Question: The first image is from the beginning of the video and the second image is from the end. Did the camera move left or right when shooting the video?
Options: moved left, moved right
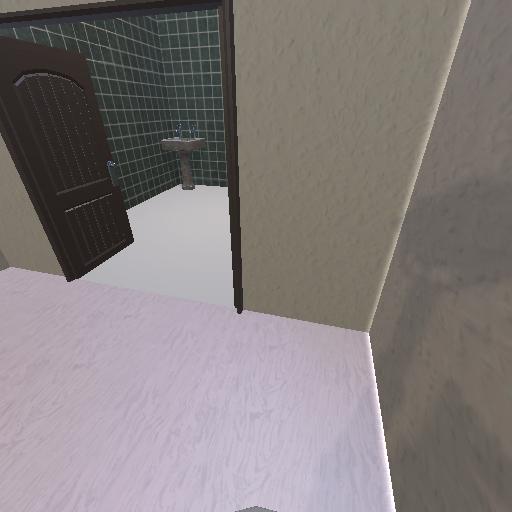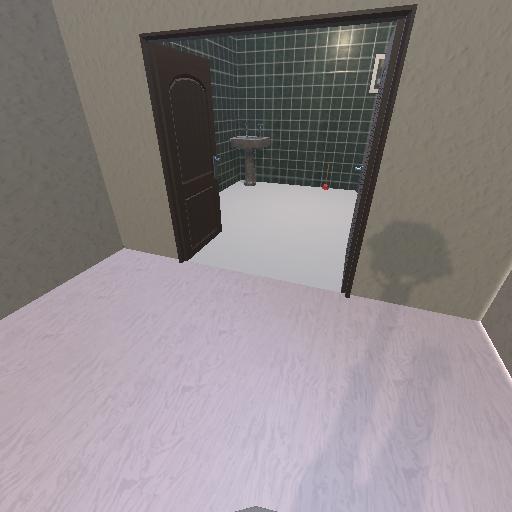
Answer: moved left